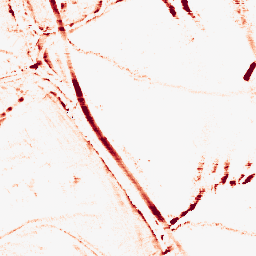
Category: morphological
Decomposition family: morphological_rect
Decomposition parameters: operation: opening
width: 10
height: 5
Upsampling method: quintic
Upsampling parameters: scale: 4
Upsampling scale: 4